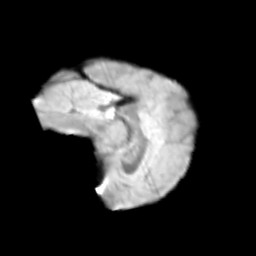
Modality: T2w
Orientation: sagittal
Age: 13
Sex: male
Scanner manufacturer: siemens
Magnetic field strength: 3 T
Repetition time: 3.8 s
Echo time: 0.07 s